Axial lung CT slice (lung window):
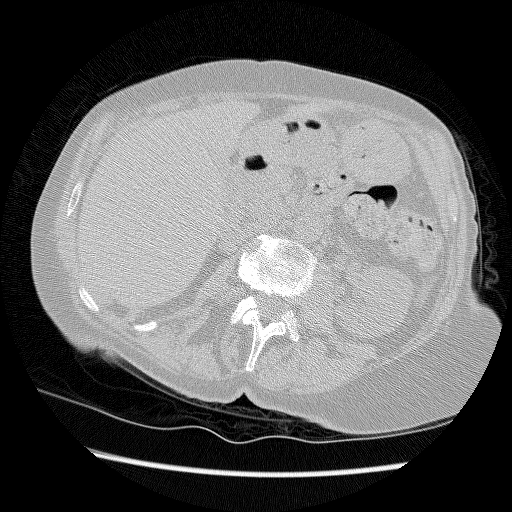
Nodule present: no